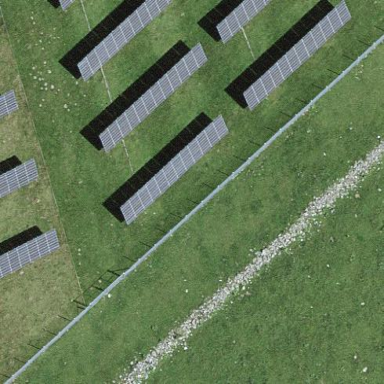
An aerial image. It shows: Solar power generator using photovoltaic method with solar photovoltaic panel types.